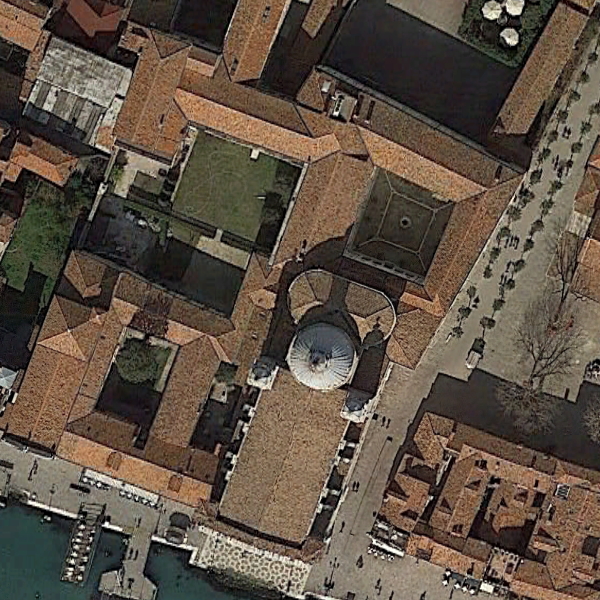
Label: Church